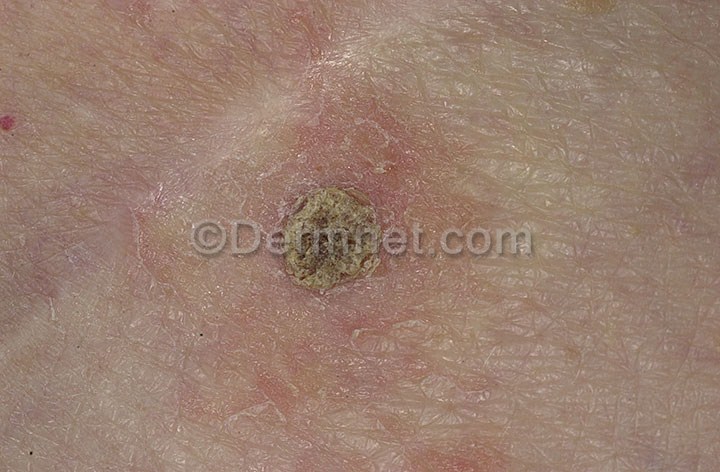
Disease: Seborrheic Keratoses and other Benign Tumors